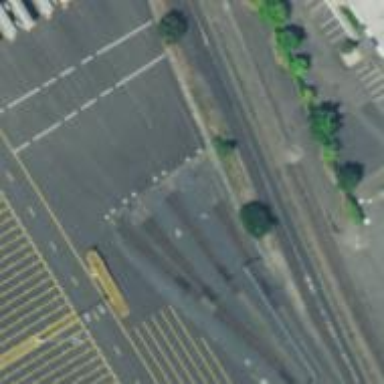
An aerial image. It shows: Railway siding with rails.